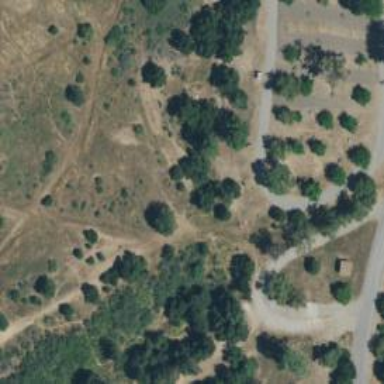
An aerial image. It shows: Disc golf tee area.